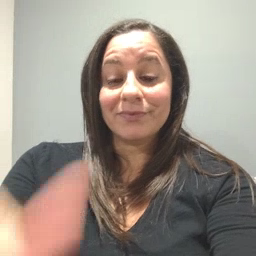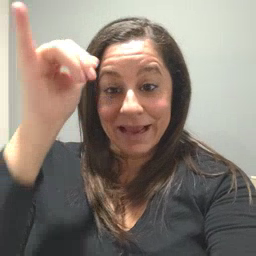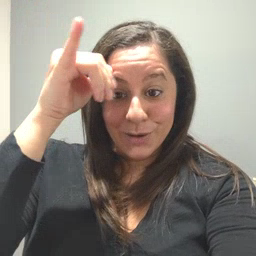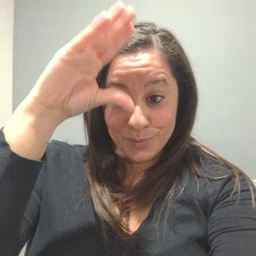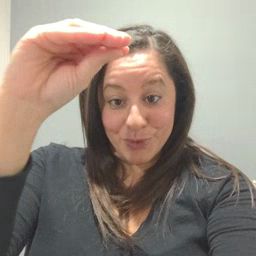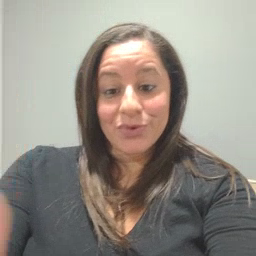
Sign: cowboy